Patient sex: M
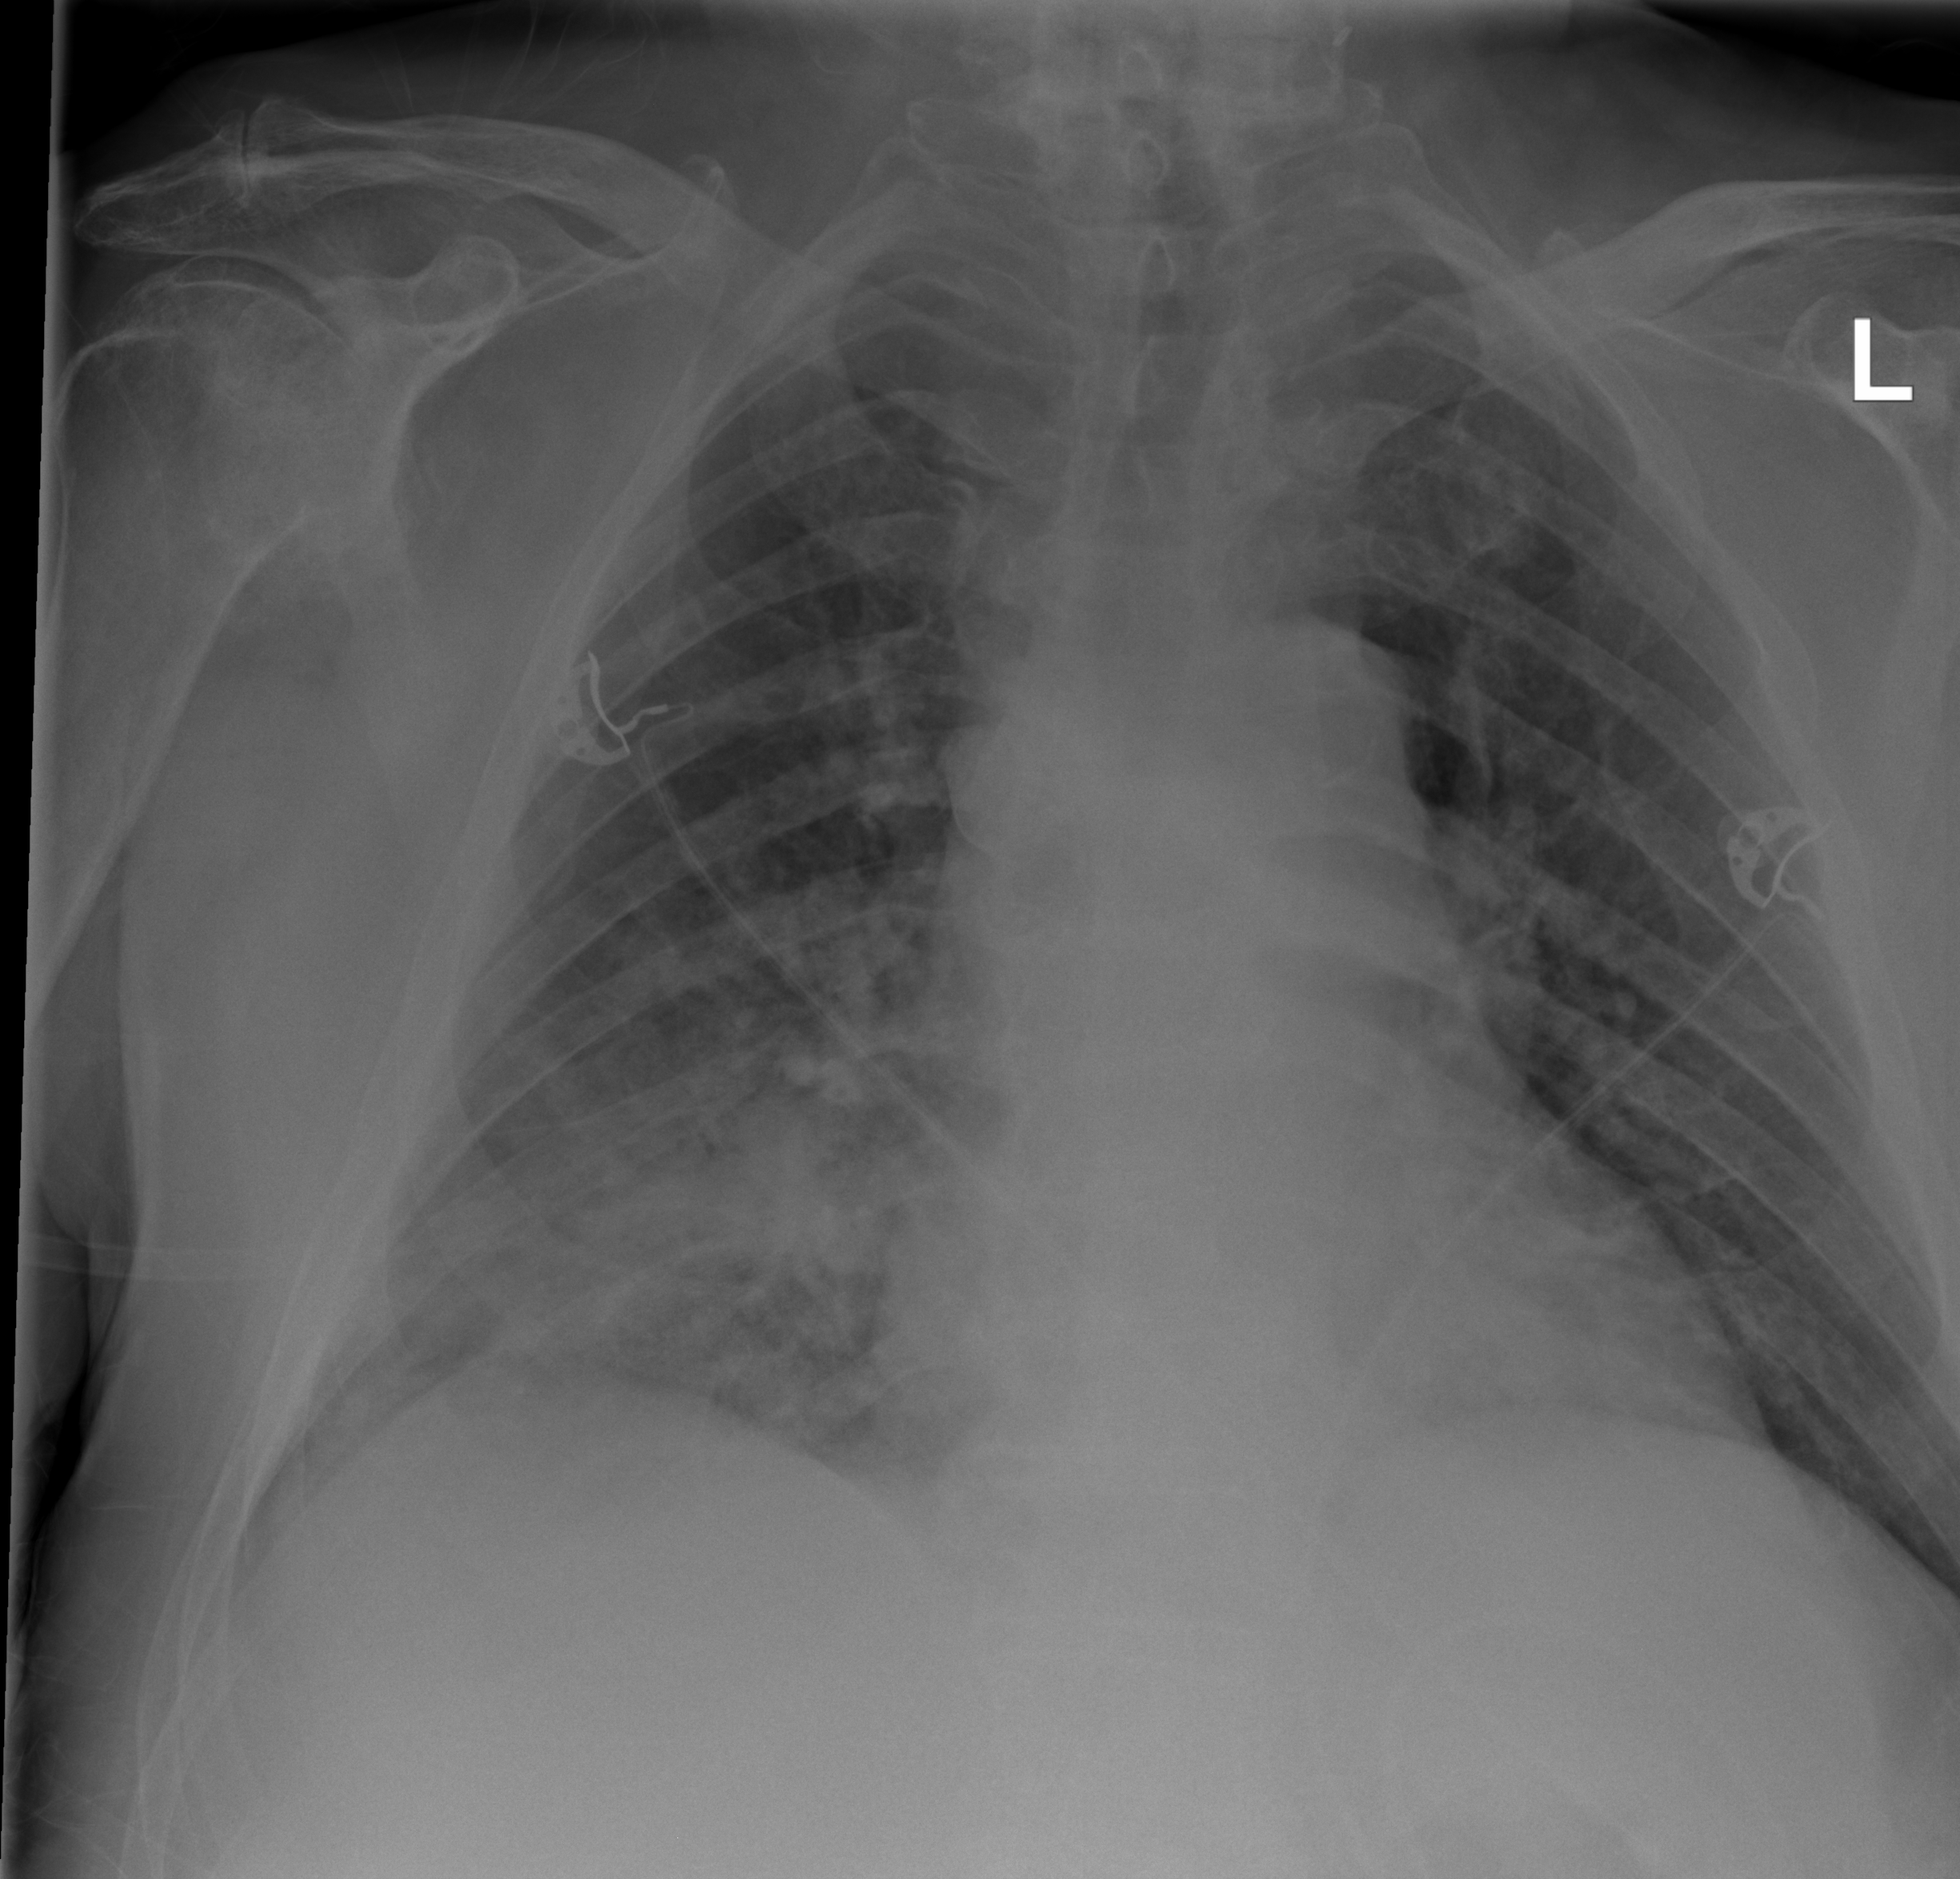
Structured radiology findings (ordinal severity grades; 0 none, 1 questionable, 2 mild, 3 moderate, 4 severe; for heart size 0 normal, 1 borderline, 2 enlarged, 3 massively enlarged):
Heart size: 1
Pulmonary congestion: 0
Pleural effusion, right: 0
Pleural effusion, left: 0
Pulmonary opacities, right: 3
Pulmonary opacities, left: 0
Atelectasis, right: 2
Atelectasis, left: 2